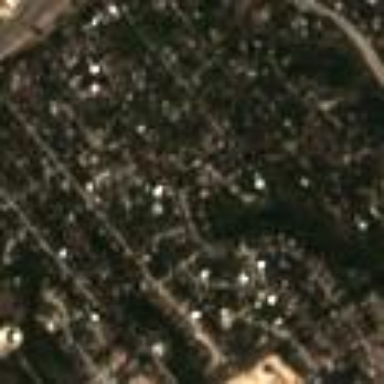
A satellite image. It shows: Residential area consisting of single-family homes in subdivision.